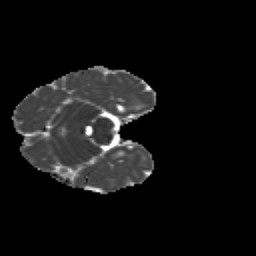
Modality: MD
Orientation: axial
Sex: male
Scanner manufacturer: siemens
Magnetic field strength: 3 T
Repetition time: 5 s
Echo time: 0.071 s